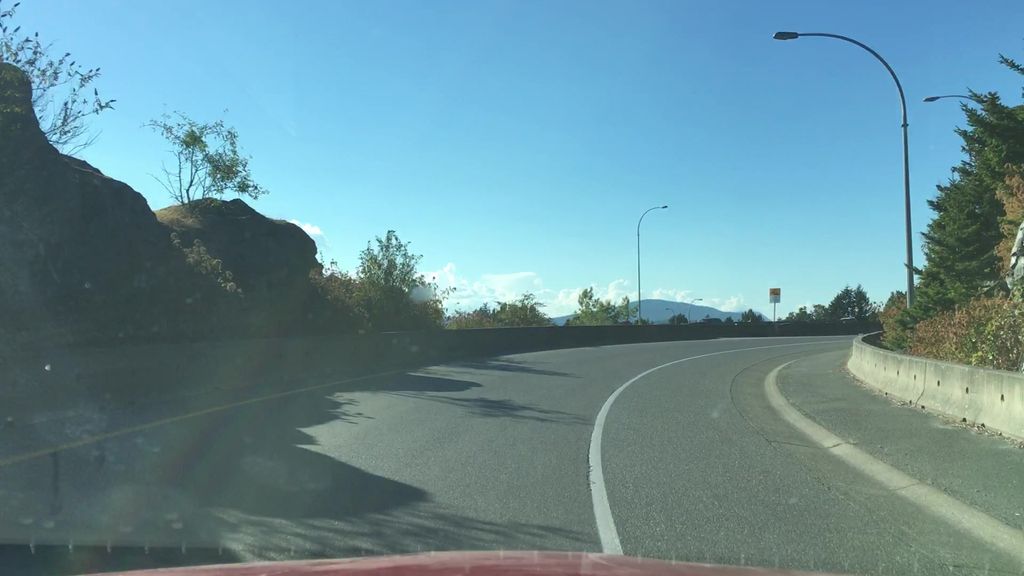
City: victoria